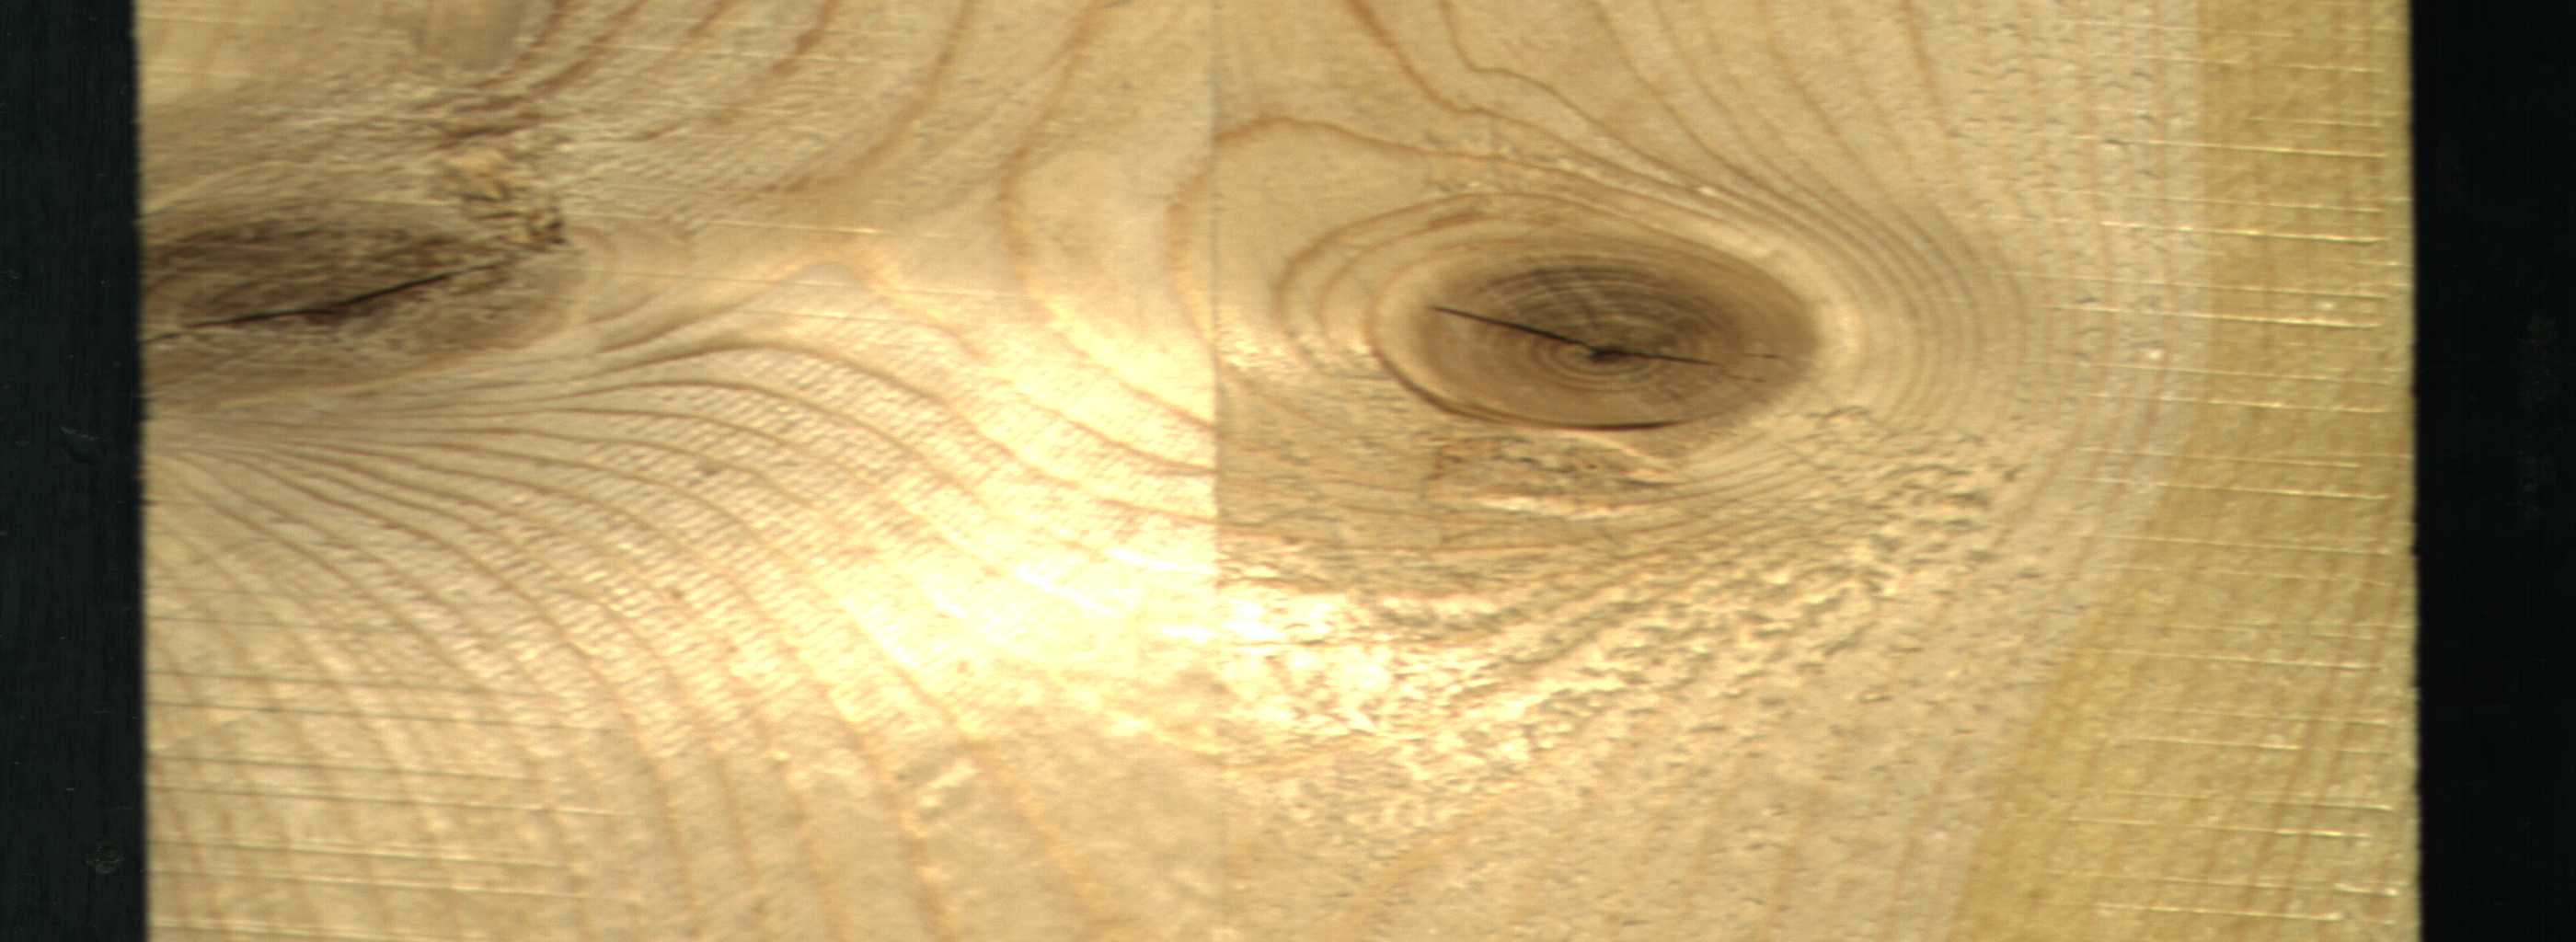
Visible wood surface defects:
knot_with_crack
knot_with_crack